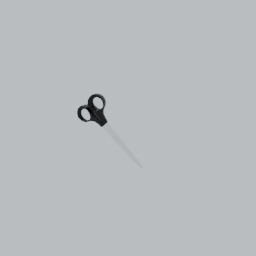
Label: tools